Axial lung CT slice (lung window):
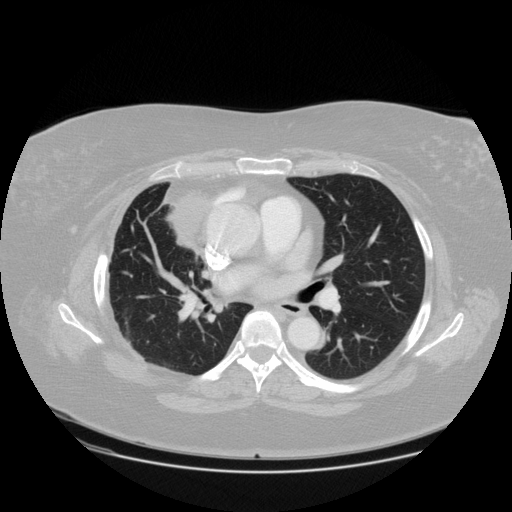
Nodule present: no